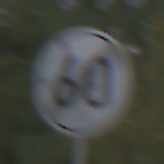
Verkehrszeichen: EndeGeschwindigkeit60
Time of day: Midday
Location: Outdoor (Suburban)
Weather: Overcast
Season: NotSpecified
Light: Natural